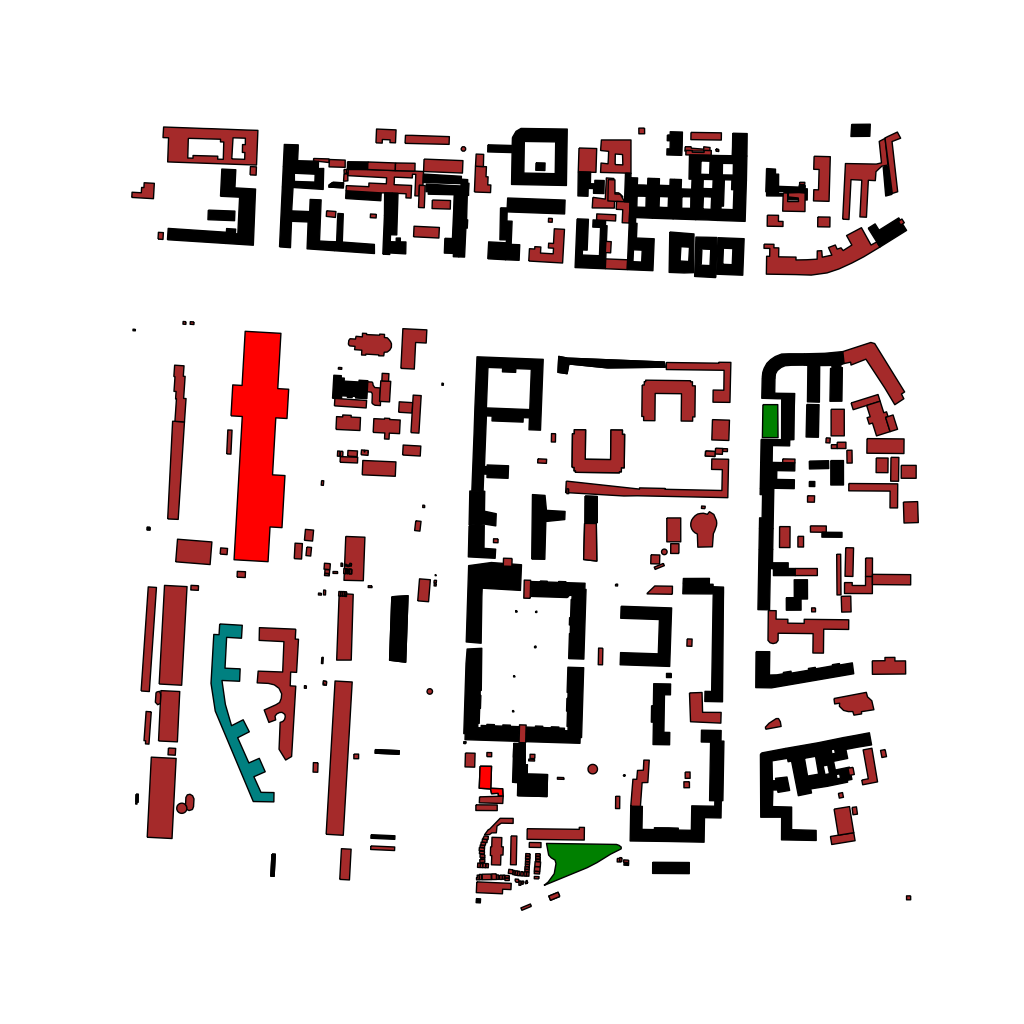
Tags: overhead vector_map, business, industrial, recreation, residential, special, historical, modern, soviet, high_rise, individual_rise, low_rise, medium_rise, density_1, Bakery, Building, Facility, Park, Playground, 1.0 km²